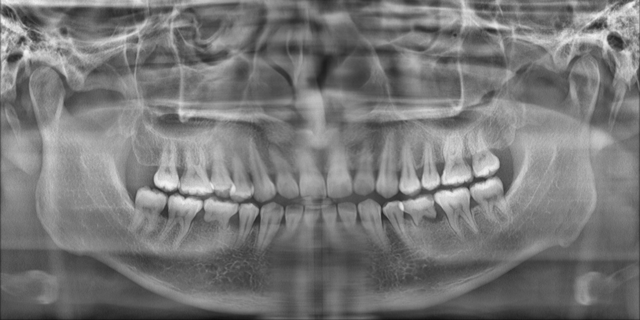
adult